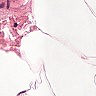
Metastatic tissue present: no